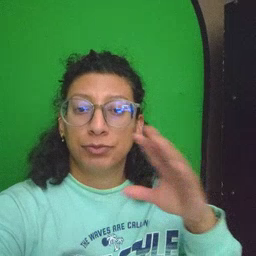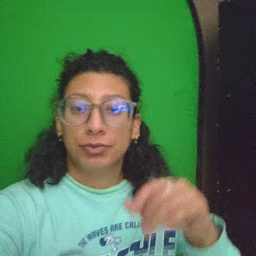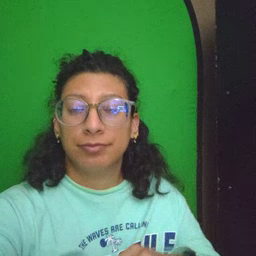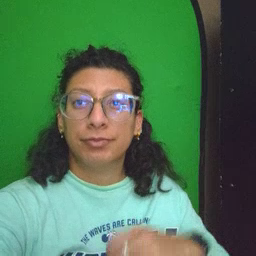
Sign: story